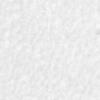
Label: no_change